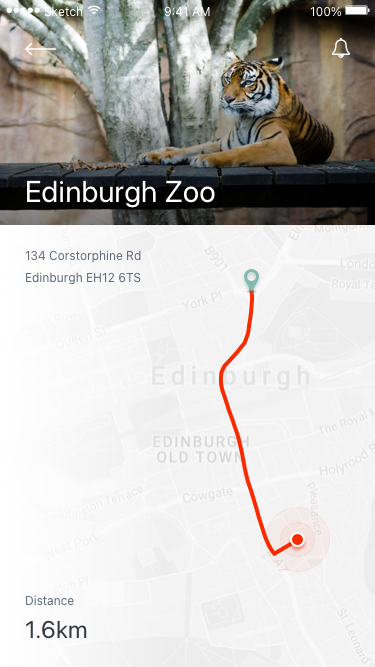
Text in this UI design:
Edinburgh Zoo
134 Corstorphine Rd
Edinburgh EH12 6TS
Distance
1.6km